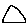
Label: triangle